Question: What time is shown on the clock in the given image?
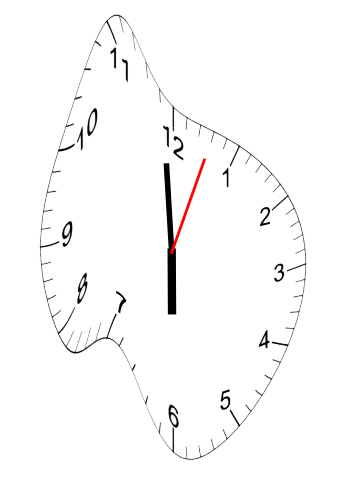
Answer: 05:59:03